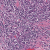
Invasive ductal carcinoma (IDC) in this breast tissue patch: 0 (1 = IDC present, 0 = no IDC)